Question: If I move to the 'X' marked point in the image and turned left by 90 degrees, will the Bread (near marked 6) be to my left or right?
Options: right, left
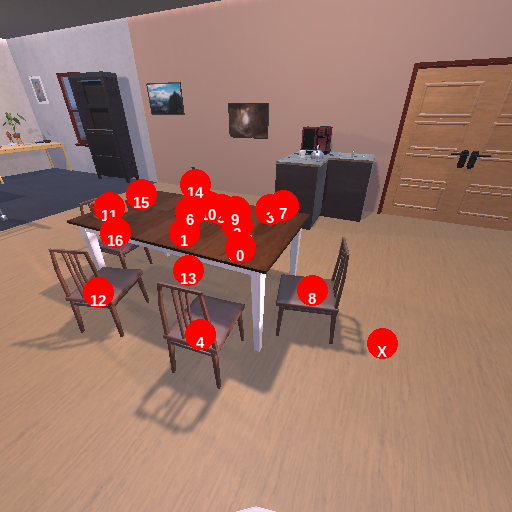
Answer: right